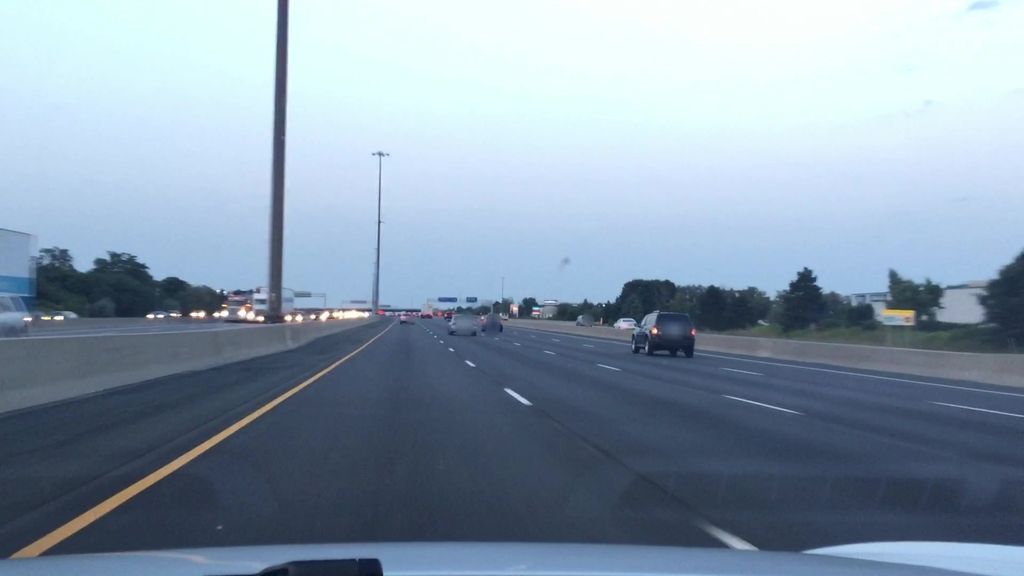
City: toronto